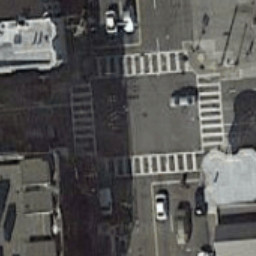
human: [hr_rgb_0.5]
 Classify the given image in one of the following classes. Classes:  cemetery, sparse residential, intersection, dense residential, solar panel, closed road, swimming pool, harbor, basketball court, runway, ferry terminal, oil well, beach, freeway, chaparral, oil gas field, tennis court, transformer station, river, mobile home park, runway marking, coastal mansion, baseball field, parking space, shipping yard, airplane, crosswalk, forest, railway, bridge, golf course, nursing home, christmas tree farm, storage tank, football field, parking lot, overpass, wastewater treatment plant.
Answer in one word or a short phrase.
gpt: crosswalk